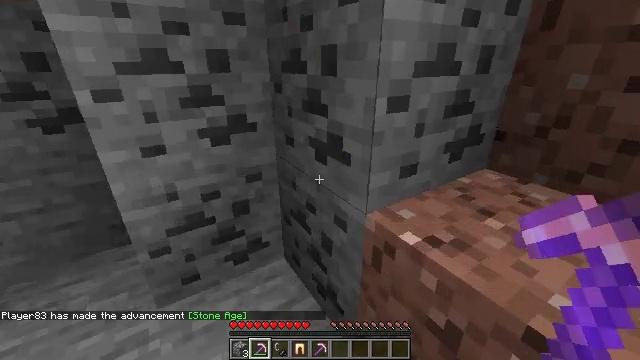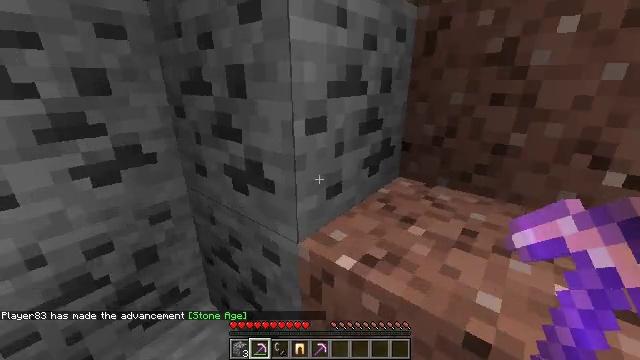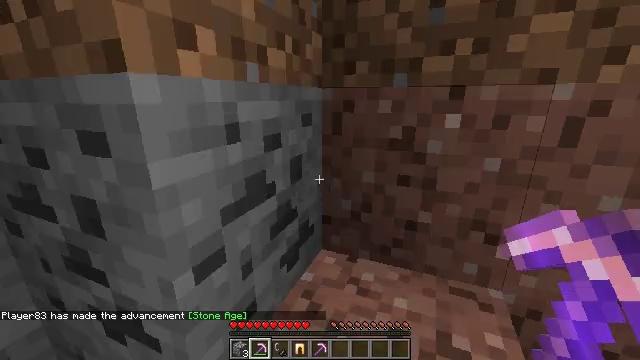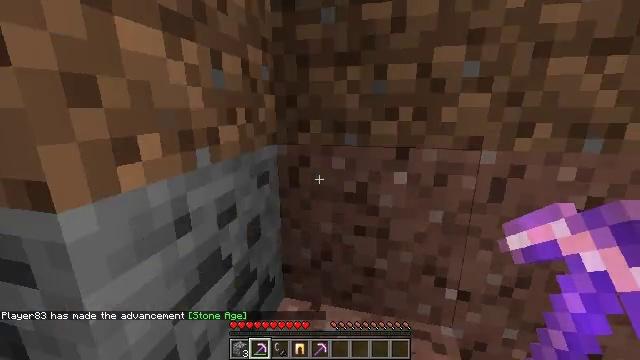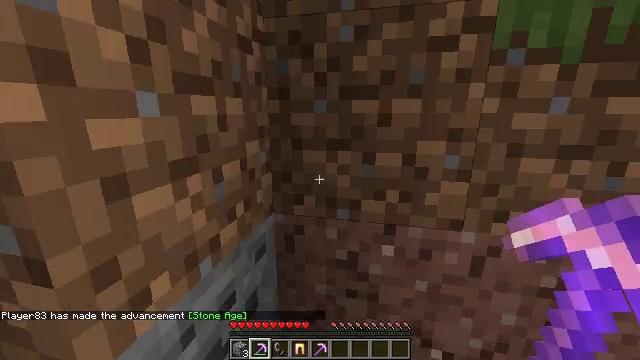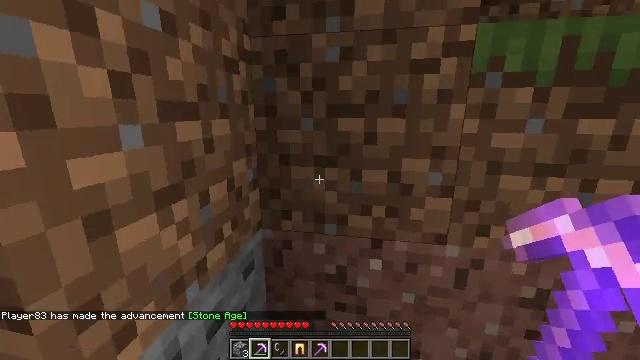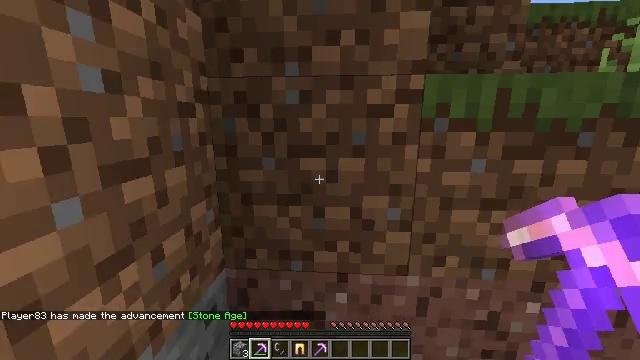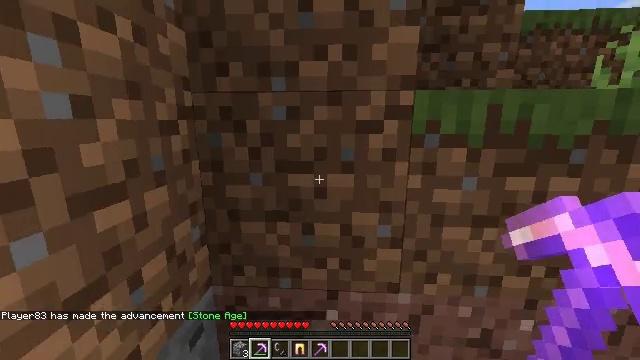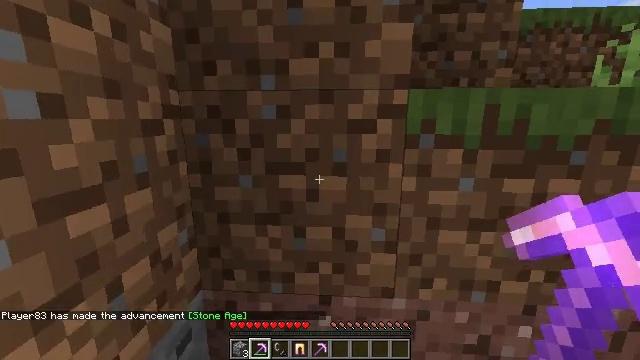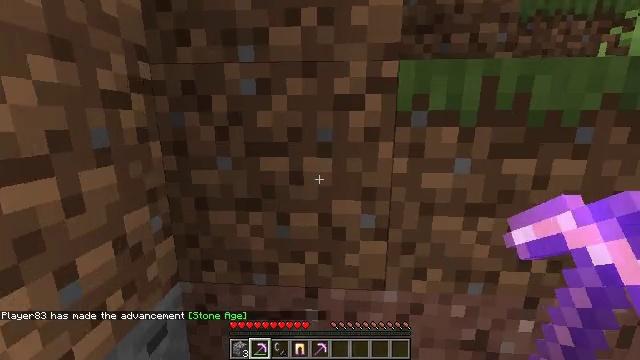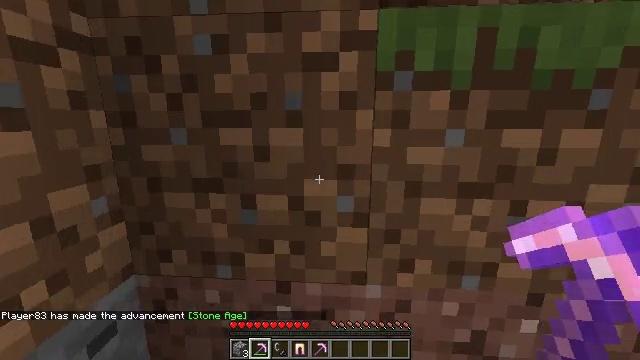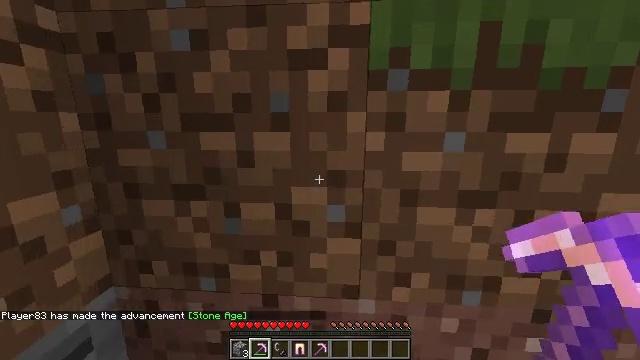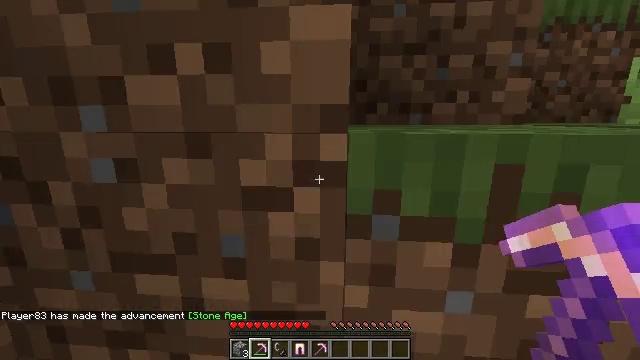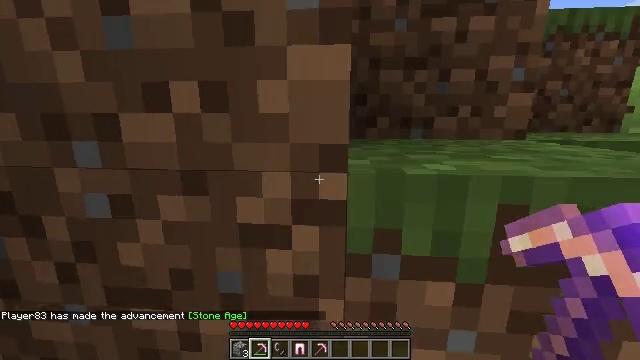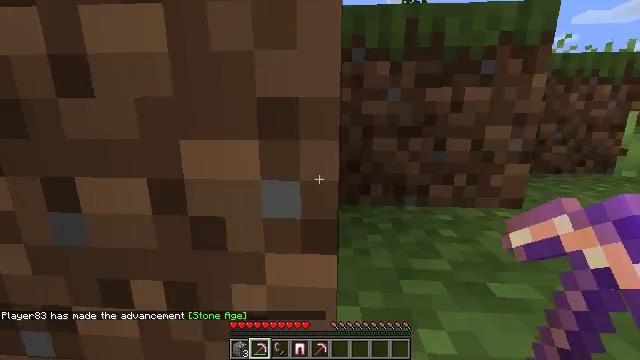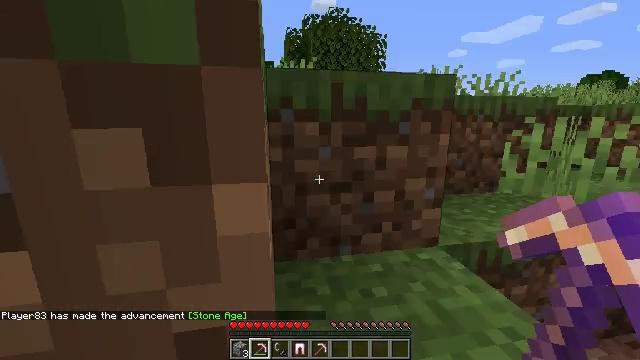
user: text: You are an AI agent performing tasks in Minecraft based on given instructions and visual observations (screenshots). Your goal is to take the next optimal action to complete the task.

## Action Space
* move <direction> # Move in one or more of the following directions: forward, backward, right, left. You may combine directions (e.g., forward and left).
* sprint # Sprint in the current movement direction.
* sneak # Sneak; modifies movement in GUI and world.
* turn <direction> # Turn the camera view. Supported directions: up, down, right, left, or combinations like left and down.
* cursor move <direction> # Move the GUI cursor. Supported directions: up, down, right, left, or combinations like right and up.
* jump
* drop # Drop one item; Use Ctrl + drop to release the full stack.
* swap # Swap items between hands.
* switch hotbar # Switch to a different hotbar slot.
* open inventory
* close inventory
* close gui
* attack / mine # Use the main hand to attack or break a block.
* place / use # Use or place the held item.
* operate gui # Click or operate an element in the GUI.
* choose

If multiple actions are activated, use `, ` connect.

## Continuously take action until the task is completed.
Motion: motion action
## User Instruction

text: Mine oak leaves.
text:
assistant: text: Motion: move forward and move right, turn right and up
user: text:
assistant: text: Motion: move forward and move right, turn right and up, jump
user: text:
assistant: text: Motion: move forward and move right, turn right and up, jump
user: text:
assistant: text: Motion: move forward and move right, jump
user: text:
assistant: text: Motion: move forward and move right, turn right, jump
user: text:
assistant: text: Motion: move forward and move right, turn right and up, jump
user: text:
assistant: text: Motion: move forward and move right, jump
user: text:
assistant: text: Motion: move forward and move right, jump
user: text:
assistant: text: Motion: move forward and move right, jump
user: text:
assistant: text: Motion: move forward and move right, jump
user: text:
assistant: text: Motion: move forward, jump
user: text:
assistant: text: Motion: move forward, jump
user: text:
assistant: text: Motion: move forward, jump
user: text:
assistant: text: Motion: move forward, turn right, jump
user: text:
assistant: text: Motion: move forward, turn right, jump
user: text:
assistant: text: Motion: move forward, turn right, jump
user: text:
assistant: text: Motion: turn right
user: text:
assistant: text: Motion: turn left
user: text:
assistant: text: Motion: no_op
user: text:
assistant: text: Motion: no_op
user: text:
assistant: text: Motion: no_op
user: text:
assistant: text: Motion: no_op
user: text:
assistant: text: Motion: turn right and down
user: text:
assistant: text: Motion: turn right and down
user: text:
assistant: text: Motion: no_op
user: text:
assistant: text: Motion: no_op
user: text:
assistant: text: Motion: no_op
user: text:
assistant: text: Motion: no_op
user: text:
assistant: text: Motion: no_op
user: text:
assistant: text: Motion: no_op